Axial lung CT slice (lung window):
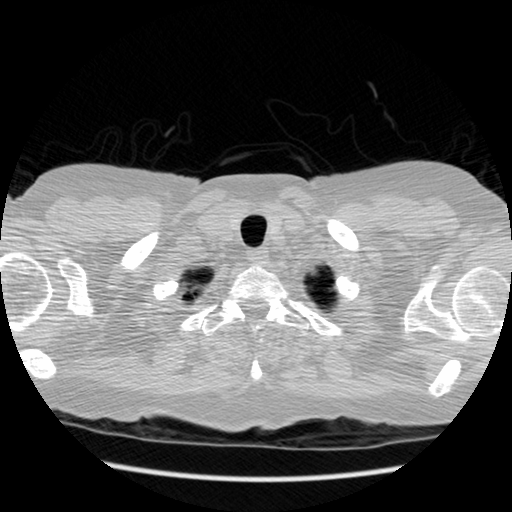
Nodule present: no